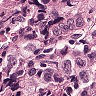
Metastatic tissue present: yes